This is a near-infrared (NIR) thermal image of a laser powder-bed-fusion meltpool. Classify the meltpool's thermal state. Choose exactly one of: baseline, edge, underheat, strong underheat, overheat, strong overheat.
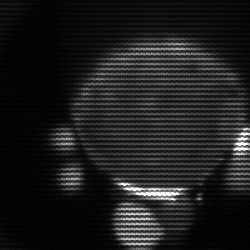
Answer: edge